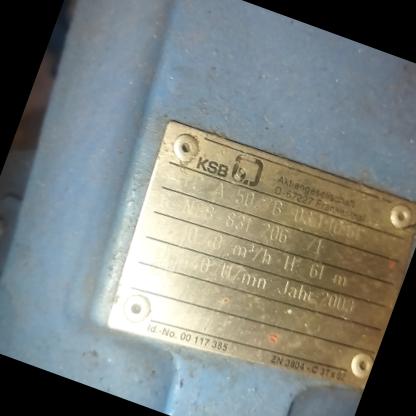
Klasa: tabliczka-znamionowa